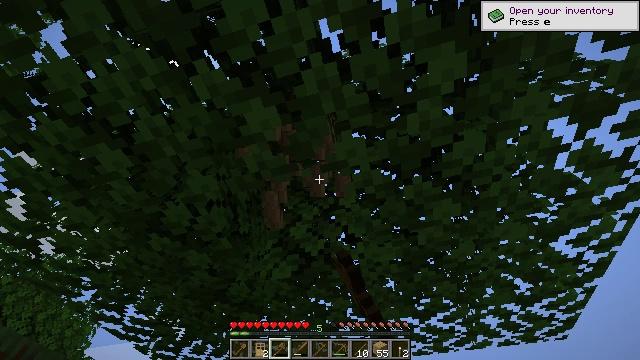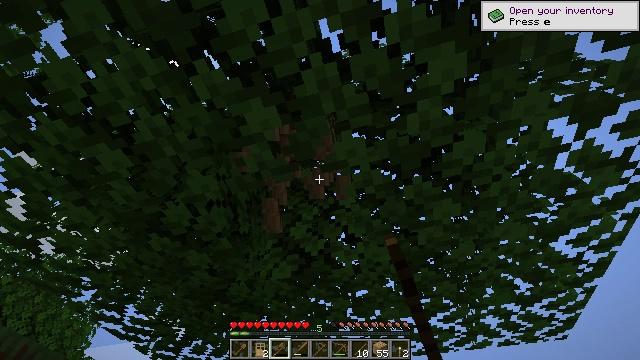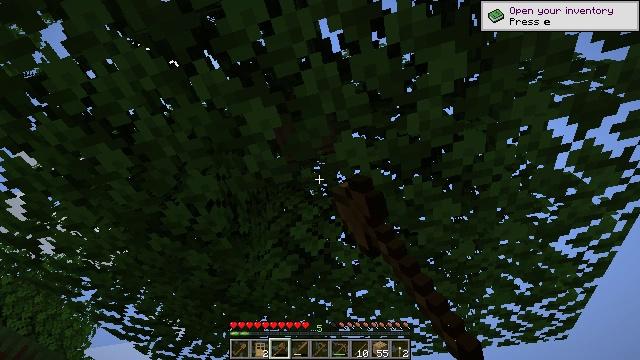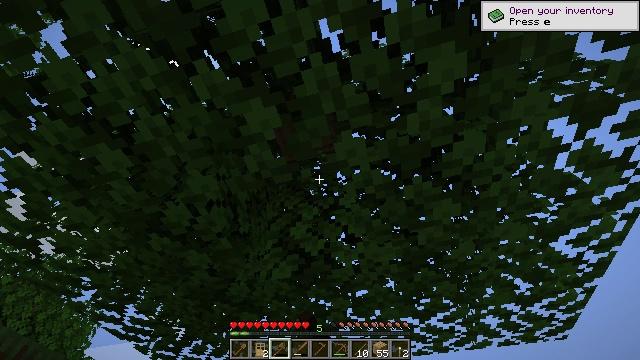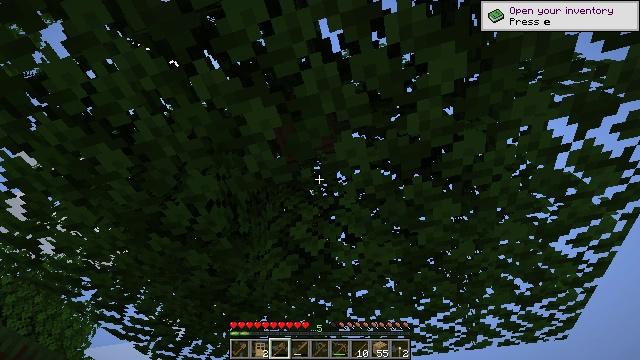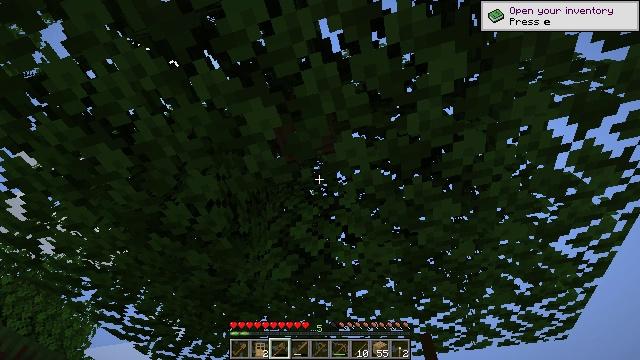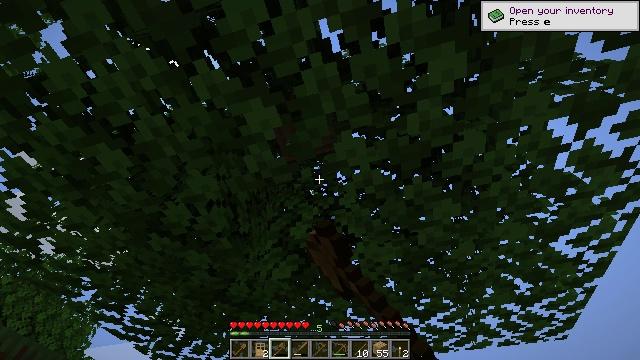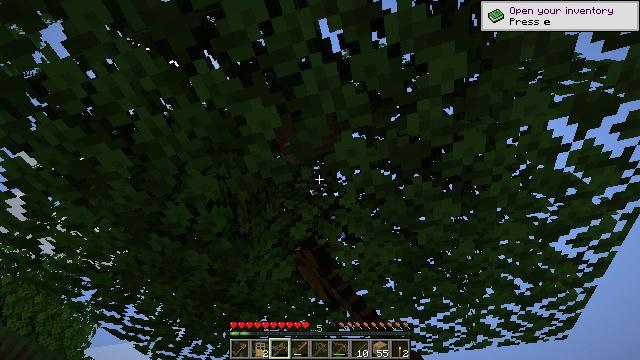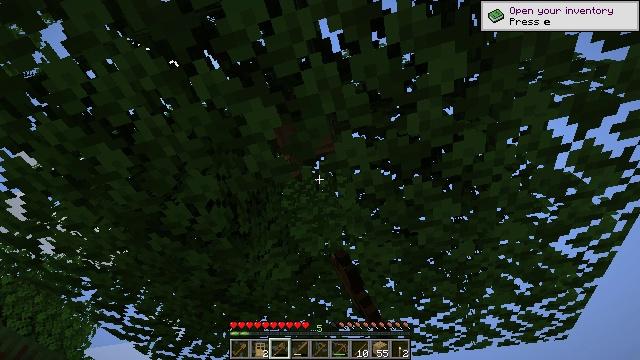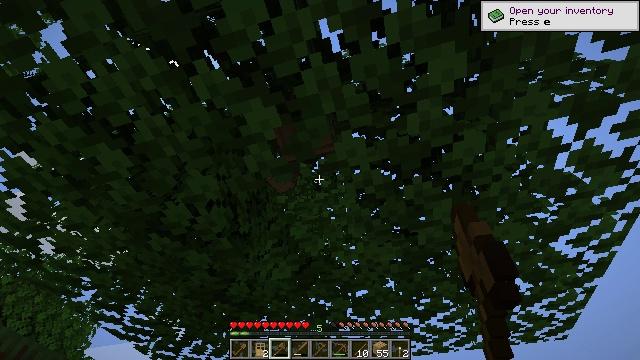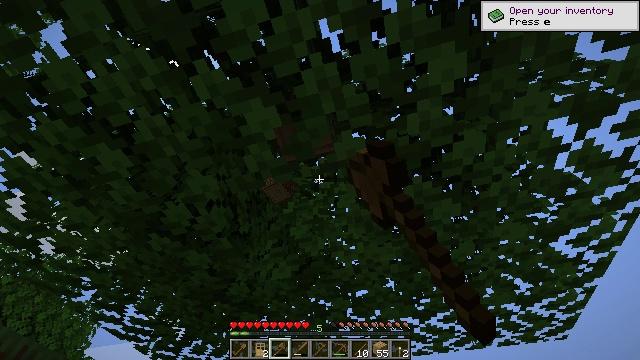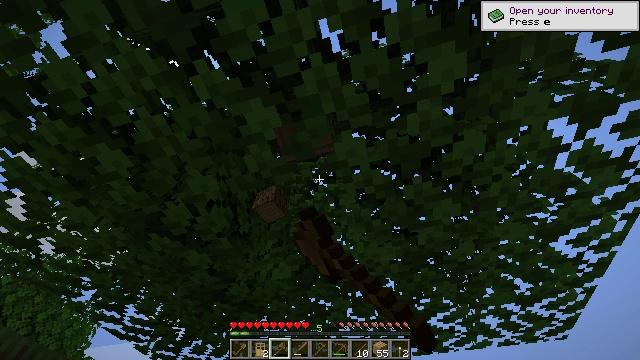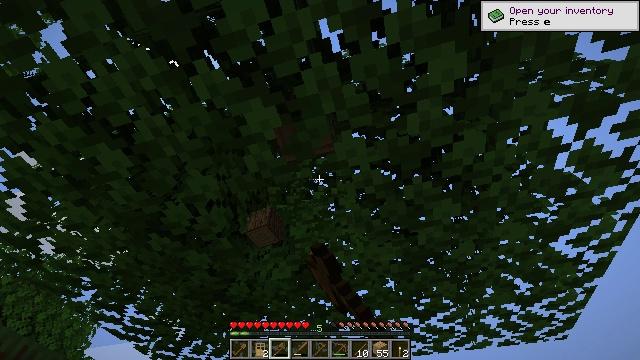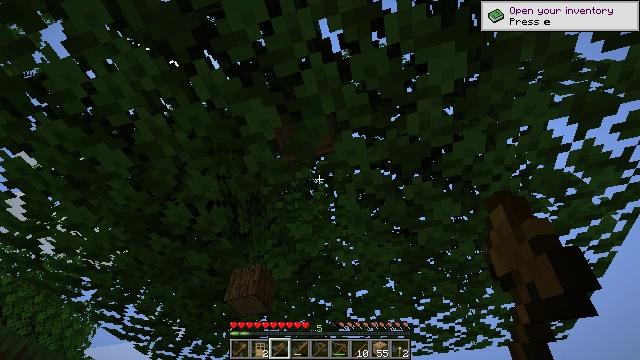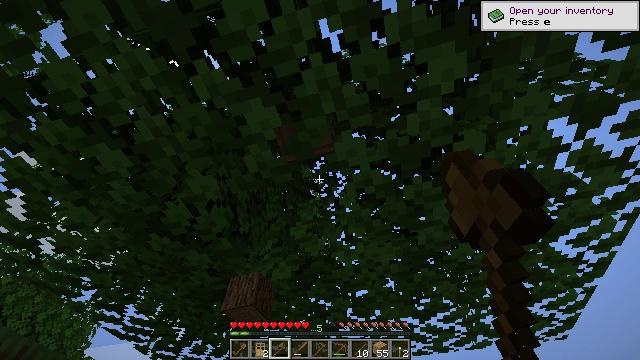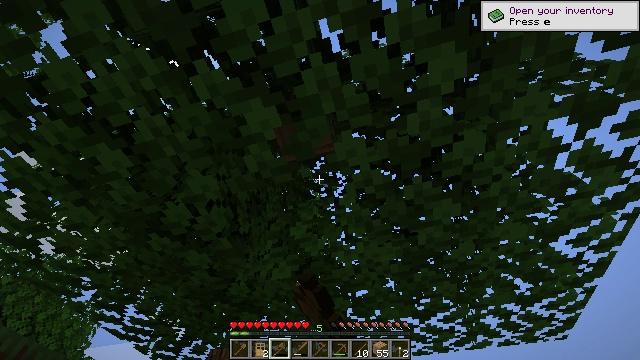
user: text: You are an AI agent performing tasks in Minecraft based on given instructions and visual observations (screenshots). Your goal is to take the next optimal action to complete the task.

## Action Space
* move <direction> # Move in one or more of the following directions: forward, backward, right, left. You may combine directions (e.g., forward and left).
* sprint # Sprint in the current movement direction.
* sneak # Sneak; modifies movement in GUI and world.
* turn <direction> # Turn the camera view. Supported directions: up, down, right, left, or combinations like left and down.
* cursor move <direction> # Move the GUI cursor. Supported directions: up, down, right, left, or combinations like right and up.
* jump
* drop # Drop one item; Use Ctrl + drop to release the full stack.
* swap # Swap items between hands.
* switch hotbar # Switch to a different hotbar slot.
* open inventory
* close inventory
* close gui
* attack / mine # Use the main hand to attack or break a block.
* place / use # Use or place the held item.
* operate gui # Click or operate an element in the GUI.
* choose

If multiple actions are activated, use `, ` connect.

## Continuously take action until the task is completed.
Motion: motion action
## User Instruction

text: Gather oak leaves by attacking.
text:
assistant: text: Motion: attack / mine
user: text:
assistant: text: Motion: attack / mine
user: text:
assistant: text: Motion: attack / mine
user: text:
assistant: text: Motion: attack / mine
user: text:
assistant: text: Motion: attack / mine
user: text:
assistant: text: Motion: attack / mine
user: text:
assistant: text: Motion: attack / mine
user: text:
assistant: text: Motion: attack / mine
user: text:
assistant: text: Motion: attack / mine
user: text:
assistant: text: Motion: attack / mine
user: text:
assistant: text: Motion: attack / mine
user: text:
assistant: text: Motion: attack / mine
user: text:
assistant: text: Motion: attack / mine
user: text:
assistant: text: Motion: attack / mine
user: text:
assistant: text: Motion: attack / mine
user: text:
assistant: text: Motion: attack / mine
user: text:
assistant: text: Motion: attack / mine
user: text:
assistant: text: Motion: attack / mine
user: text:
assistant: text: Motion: attack / mine
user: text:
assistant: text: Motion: attack / mine
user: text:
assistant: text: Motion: attack / mine
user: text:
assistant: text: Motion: attack / mine
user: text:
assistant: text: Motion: attack / mine
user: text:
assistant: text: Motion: turn up, attack / mine
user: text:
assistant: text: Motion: turn up, attack / mine
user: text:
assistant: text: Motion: attack / mine
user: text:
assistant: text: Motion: attack / mine
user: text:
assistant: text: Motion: attack / mine
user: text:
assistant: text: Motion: attack / mine
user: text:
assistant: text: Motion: attack / mine